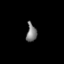
Tissue: lung
Cell type: Endothelial cells
Senescence score: 0.6297
Nuclear area (px): 183
Mean DAPI intensity: 122.601